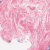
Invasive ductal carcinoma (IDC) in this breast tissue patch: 0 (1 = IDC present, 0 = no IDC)